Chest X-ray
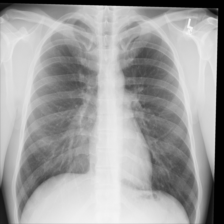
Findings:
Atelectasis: negative
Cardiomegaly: negative
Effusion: negative
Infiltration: negative
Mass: negative
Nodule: negative
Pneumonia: negative
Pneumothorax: negative
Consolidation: negative
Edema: negative
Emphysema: negative
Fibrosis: negative
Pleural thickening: negative
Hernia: negative